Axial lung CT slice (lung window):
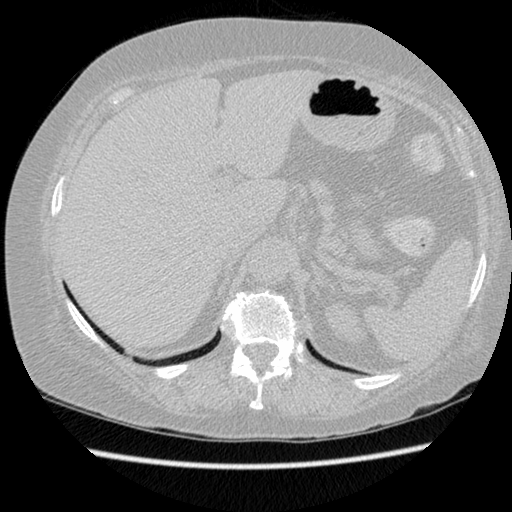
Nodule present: no